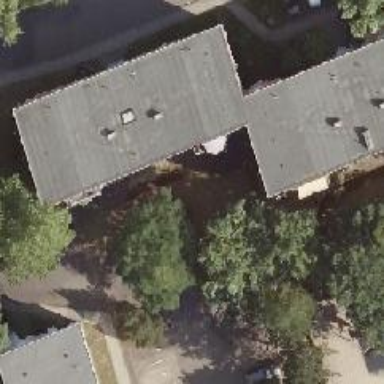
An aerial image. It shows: Building with apartments and flat roof.